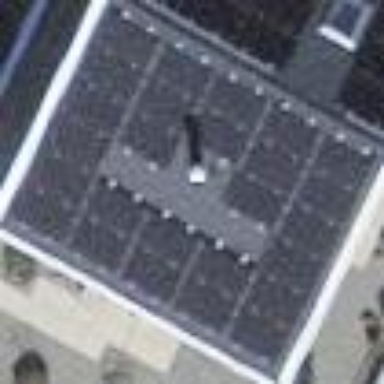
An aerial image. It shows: Solar power generator utilizing photovoltaic technology with solar photovoltaic panels.